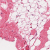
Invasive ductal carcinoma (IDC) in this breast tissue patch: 0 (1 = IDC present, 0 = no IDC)